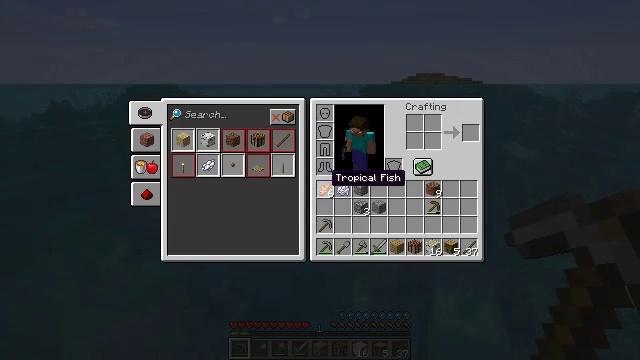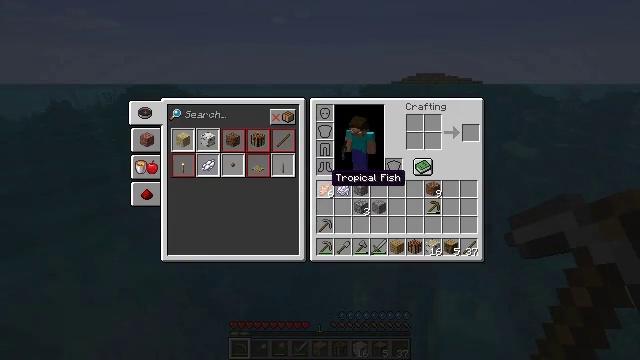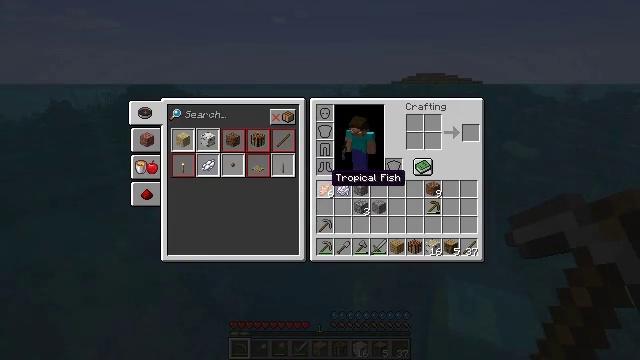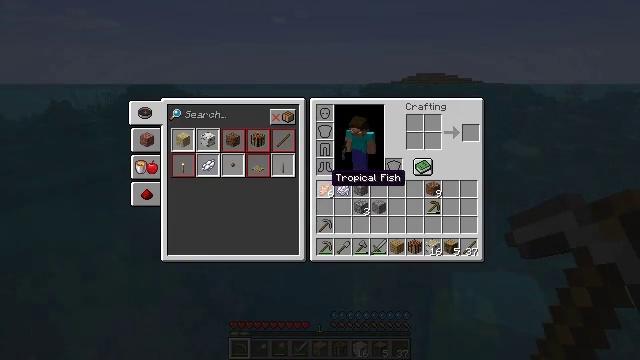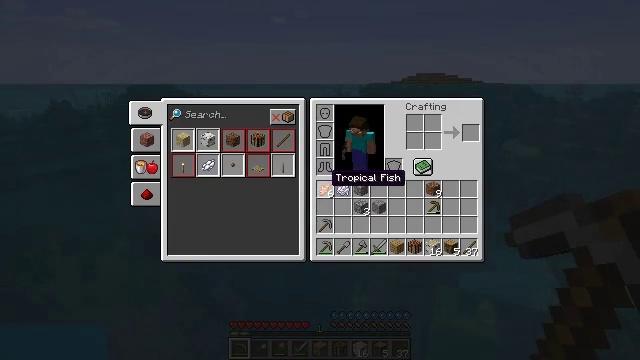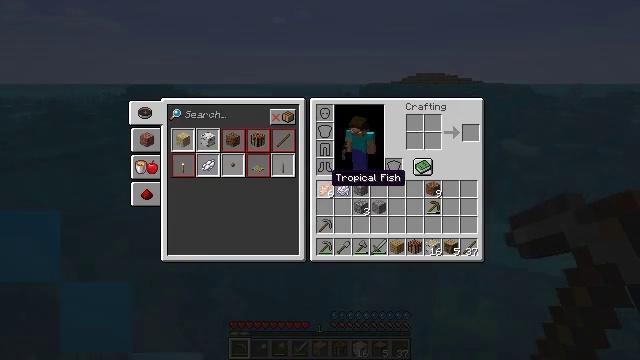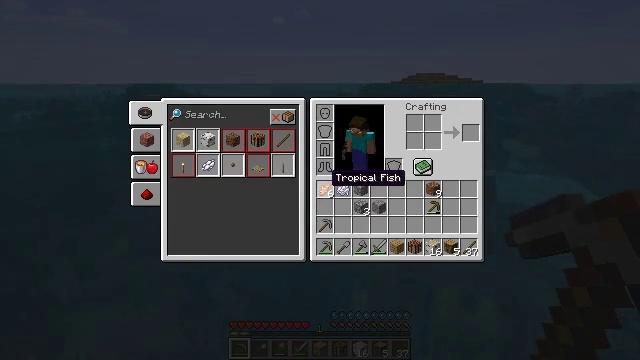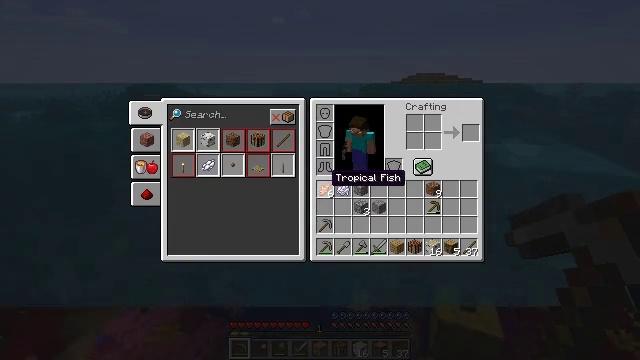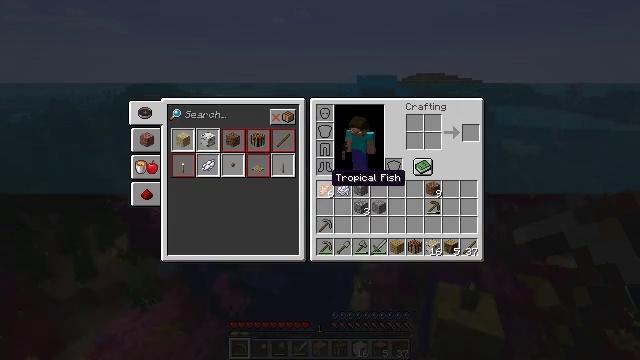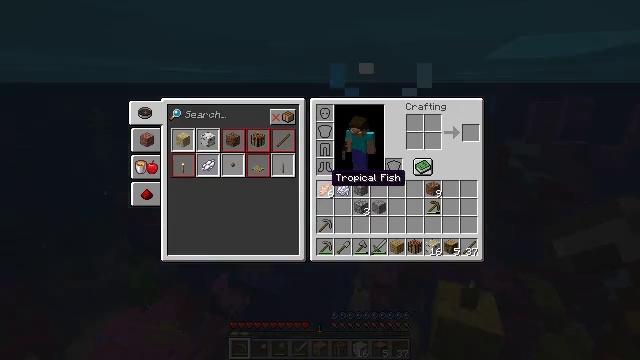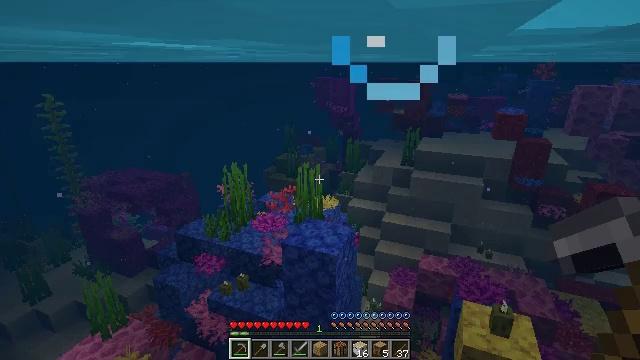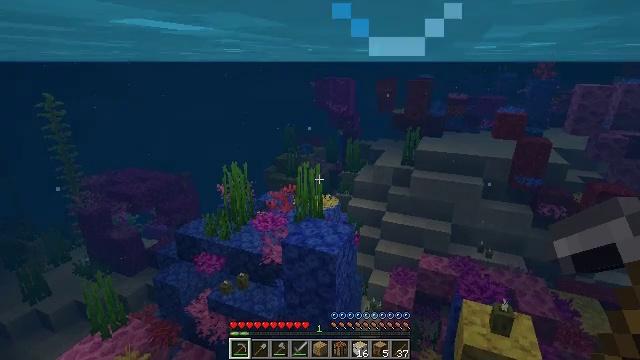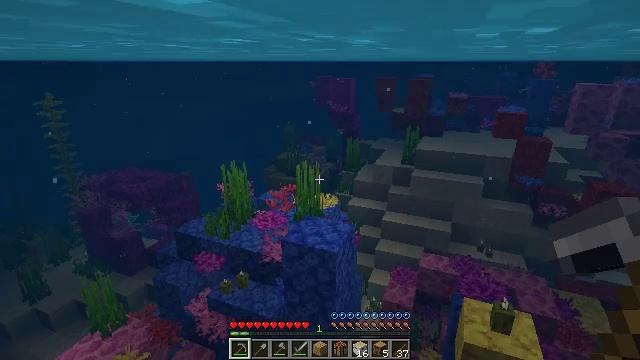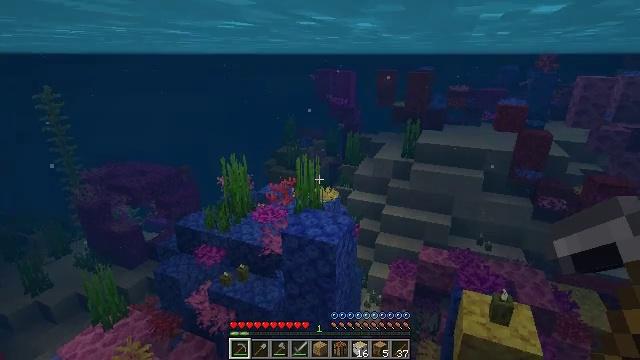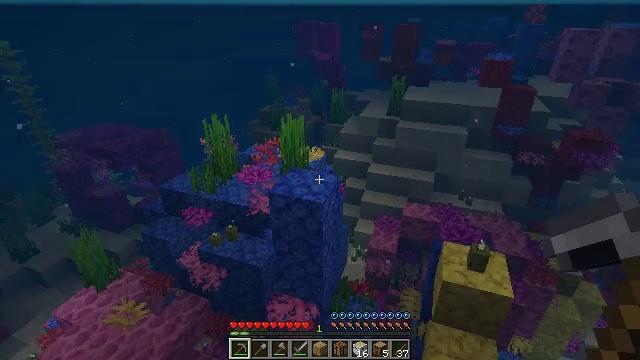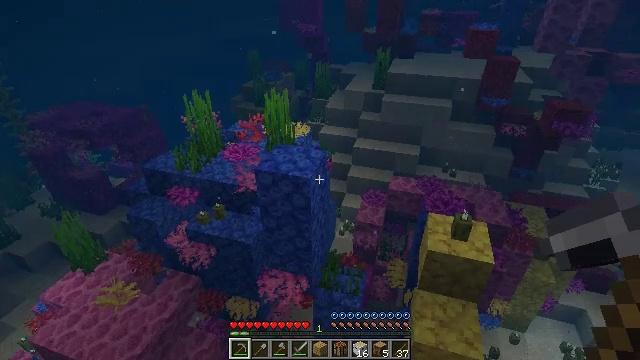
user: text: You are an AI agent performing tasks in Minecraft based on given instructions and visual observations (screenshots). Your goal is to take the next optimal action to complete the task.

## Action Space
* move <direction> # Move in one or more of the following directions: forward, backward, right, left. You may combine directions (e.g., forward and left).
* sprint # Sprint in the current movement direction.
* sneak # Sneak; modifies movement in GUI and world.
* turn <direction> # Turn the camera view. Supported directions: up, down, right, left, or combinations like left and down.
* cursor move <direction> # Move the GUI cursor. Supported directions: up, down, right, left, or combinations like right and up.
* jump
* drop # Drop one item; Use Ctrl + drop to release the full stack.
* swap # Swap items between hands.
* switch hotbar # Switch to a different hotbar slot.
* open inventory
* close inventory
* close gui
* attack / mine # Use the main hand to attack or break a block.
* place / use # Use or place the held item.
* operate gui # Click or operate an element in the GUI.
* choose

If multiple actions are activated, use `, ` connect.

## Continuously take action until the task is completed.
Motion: motion action
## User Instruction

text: Break the sea pickle cluster.
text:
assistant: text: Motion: no_op
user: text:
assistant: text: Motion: no_op
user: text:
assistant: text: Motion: no_op
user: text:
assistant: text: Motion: no_op
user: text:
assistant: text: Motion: no_op
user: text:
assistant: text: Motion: no_op
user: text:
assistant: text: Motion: no_op
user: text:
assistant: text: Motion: no_op
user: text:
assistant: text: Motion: no_op
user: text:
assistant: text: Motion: no_op
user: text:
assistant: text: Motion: close gui
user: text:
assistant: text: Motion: no_op
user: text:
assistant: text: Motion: turn down
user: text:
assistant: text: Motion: turn right and down
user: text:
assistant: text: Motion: move forward, turn right and down
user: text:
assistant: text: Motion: move forward, turn down
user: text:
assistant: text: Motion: move forward
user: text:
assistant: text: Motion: move forward
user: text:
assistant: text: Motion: move forward
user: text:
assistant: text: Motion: move forward
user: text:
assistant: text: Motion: move forward
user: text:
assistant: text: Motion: move forward
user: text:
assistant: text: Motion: move forward
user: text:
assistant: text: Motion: move forward
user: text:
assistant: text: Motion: move forward
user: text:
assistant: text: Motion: move forward
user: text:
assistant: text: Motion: move forward
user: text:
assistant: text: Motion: move forward
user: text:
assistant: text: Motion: move forward
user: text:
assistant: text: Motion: move forward